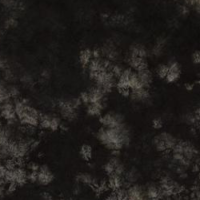
EUNIS habitat code: 44
Species observed at this site:
Cyclamen purpurascens
Impatiens parviflora